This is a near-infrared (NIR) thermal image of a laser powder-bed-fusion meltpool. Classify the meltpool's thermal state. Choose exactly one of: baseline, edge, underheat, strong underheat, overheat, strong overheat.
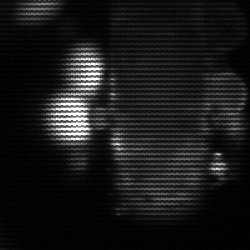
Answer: strong underheat